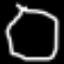
Label: octagon